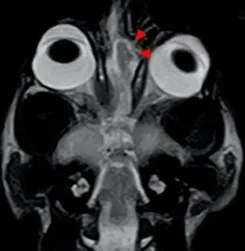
CT and MR images of the cranium and brain at diagnosis. On dorsal.
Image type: radiology (mri)